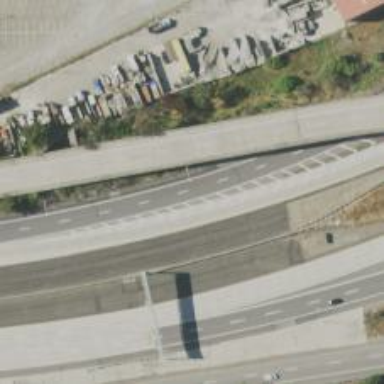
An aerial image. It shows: Motorway link.